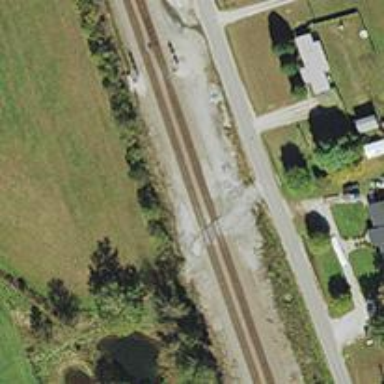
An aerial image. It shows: Level crossing along the railway.